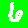
Digit: 6